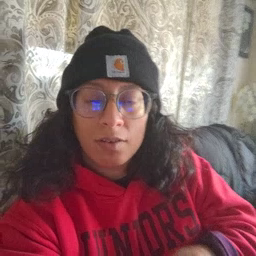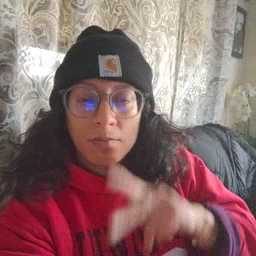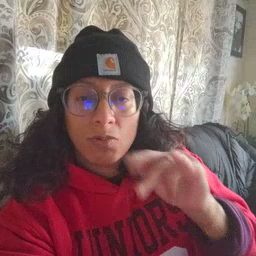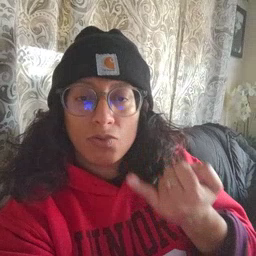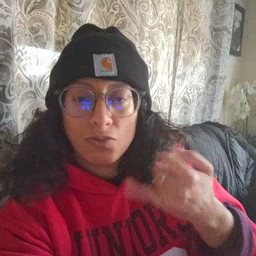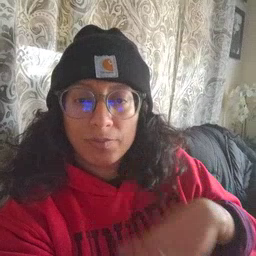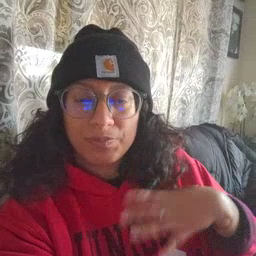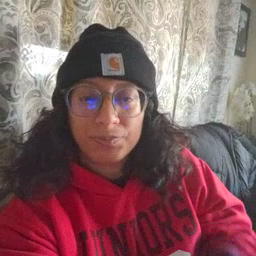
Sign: pajamas